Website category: university
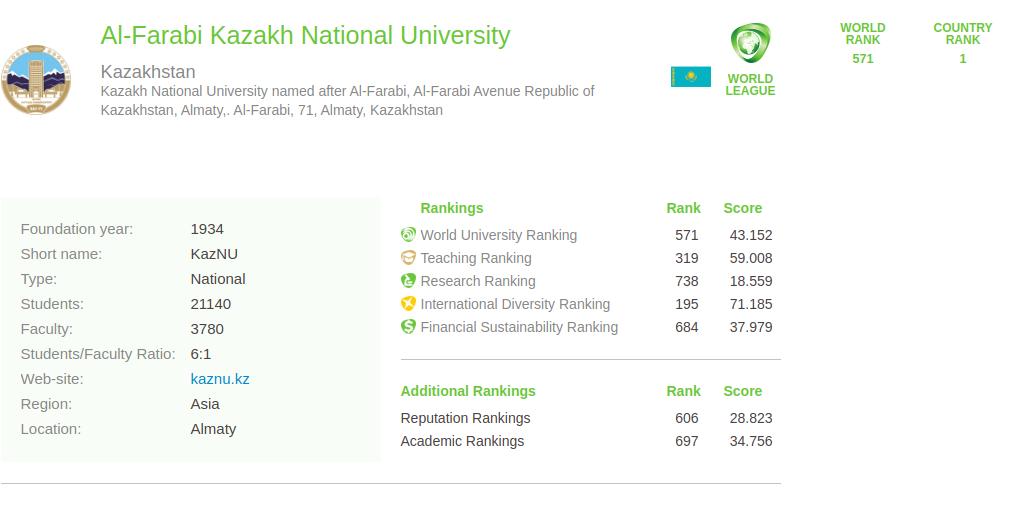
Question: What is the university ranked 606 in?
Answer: Reputation Rankings

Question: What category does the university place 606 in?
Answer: Reputation Rankings

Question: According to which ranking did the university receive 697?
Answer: Academic Rankings

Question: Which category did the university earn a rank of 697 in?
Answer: Academic Rankings

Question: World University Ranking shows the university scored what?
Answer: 43.152

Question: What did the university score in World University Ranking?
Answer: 43.152

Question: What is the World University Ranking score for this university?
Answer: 43.152

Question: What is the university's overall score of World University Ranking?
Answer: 43.152

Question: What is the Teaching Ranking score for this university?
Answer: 59.008

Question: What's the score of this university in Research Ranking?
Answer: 18.559

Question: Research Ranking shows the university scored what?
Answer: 18.559

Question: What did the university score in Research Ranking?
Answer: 18.559

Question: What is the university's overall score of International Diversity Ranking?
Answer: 71.185

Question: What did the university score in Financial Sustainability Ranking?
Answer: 37.979

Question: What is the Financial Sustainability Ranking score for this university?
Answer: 37.979

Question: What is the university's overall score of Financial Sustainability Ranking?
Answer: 37.979

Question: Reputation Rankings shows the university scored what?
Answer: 28.823

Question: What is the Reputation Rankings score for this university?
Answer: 28.823

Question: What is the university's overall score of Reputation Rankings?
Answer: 28.823

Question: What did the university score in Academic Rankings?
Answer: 34.756

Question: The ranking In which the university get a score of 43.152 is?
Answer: World University Ranking

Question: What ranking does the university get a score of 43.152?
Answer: World University Ranking

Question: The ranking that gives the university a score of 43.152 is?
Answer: World University Ranking

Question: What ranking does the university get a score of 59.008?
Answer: Teaching Ranking

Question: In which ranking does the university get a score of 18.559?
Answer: Research Ranking

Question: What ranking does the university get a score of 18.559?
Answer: Research Ranking

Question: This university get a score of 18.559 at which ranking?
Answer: Research Ranking

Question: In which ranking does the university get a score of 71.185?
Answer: International Diversity Ranking

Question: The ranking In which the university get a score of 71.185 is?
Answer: International Diversity Ranking

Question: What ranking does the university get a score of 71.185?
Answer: International Diversity Ranking

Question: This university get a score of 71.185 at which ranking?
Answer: International Diversity Ranking

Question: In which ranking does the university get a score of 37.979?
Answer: Financial Sustainability Ranking

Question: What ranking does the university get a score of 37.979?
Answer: Financial Sustainability Ranking

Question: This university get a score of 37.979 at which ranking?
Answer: Financial Sustainability Ranking

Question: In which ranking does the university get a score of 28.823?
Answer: Reputation Rankings

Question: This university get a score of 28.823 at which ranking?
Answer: Reputation Rankings

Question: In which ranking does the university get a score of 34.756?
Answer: Academic Rankings

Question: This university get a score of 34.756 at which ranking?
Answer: Academic Rankings